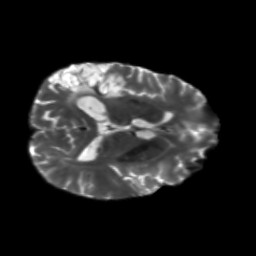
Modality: T2w
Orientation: axial
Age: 47
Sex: male
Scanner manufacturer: siemens
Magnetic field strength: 3 T
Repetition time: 5.47 s
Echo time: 0.0854 s